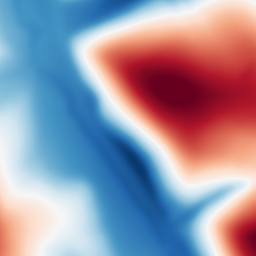
Category: multiscale
Decomposition family: dog
Decomposition parameters: sigma_low: 5
sigma_high: 100
Upsampling method: sinc_blackman
Upsampling parameters: scale: 2
kernel_size: 8
Upsampling scale: 2